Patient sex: M
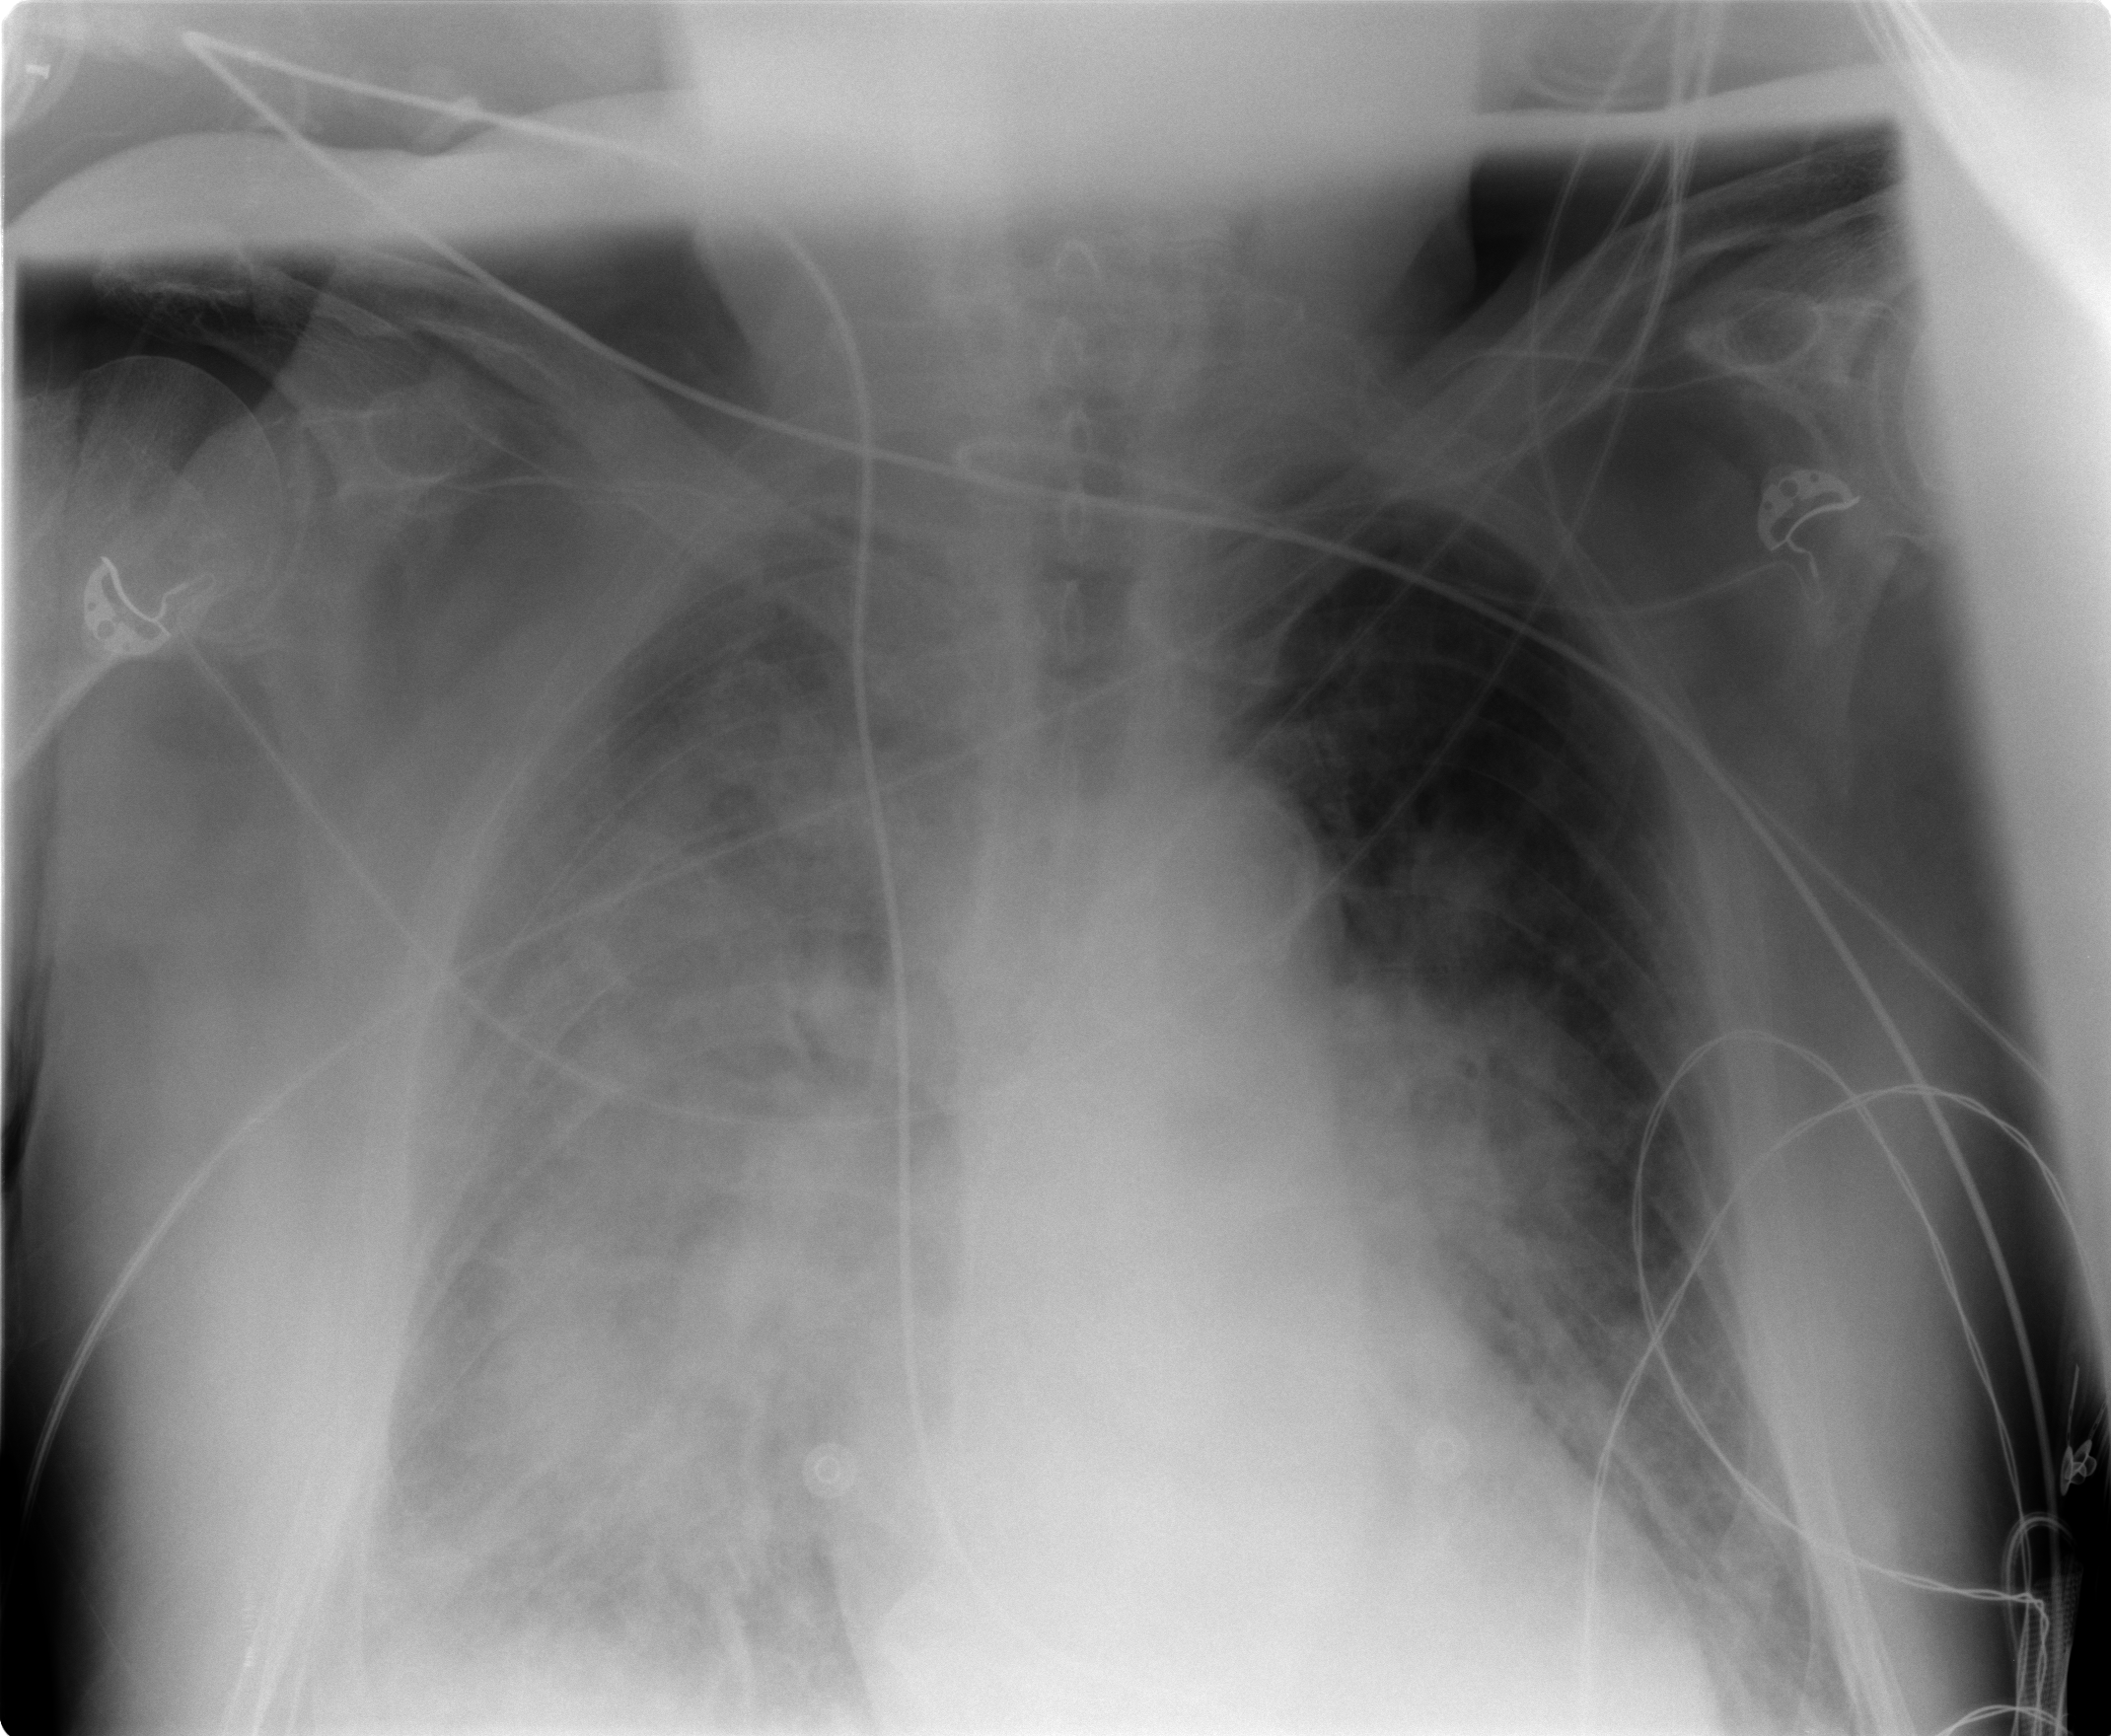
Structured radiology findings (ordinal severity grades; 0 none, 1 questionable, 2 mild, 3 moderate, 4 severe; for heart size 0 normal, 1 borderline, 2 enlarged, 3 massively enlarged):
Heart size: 0
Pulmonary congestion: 4
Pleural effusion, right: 3
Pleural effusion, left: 2
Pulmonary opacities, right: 3
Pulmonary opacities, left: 2
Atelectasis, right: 3
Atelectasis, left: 3